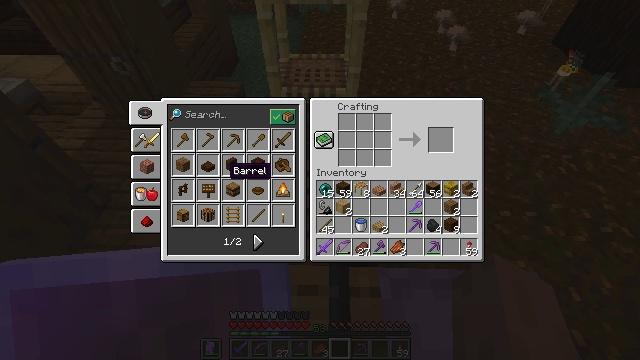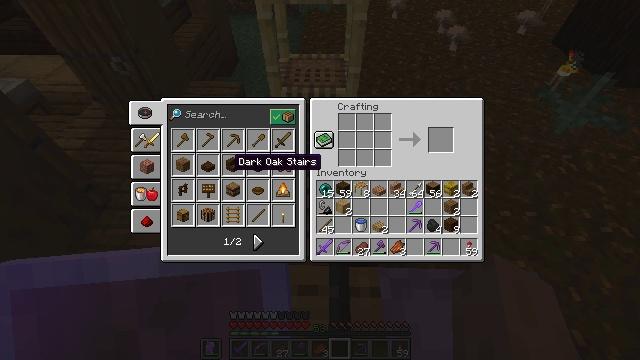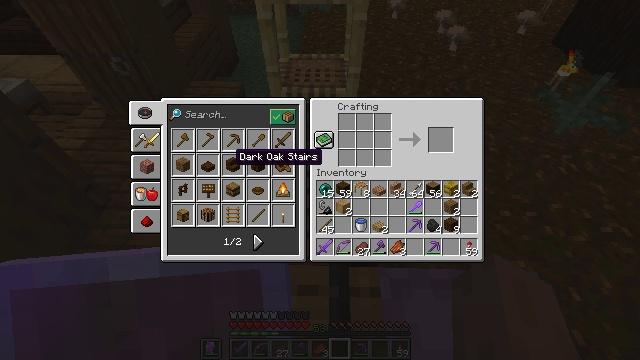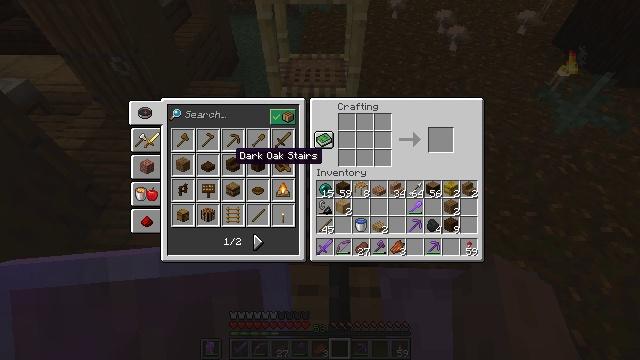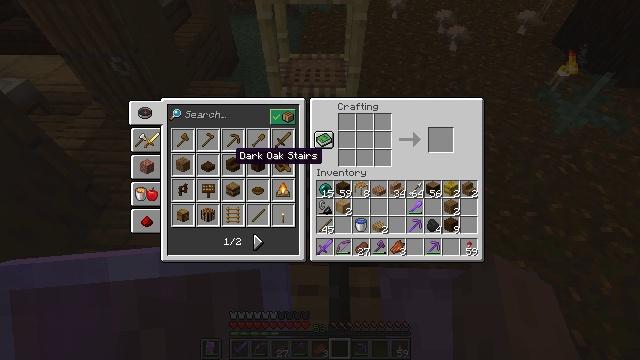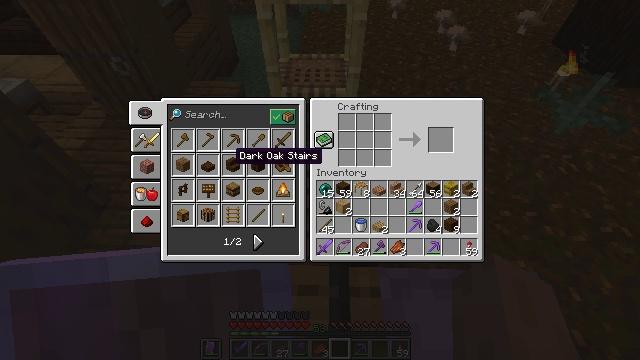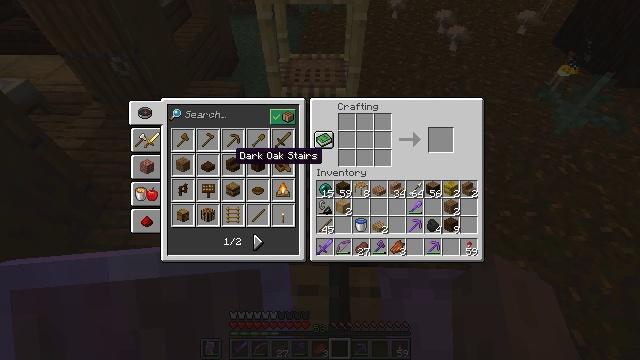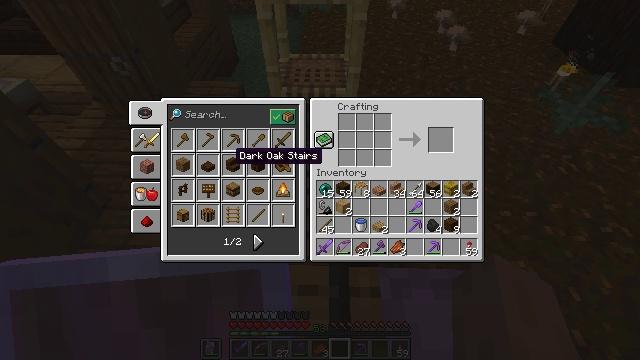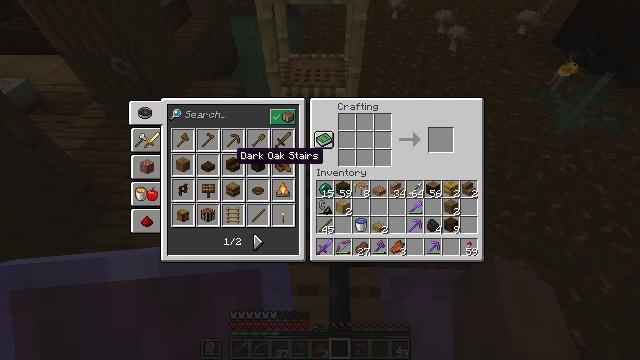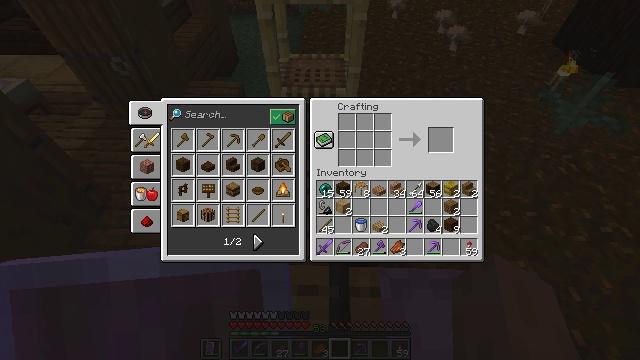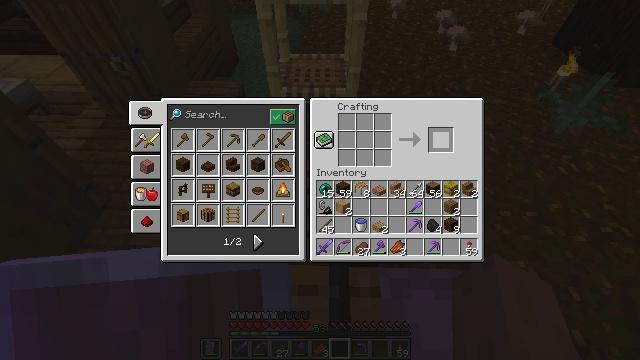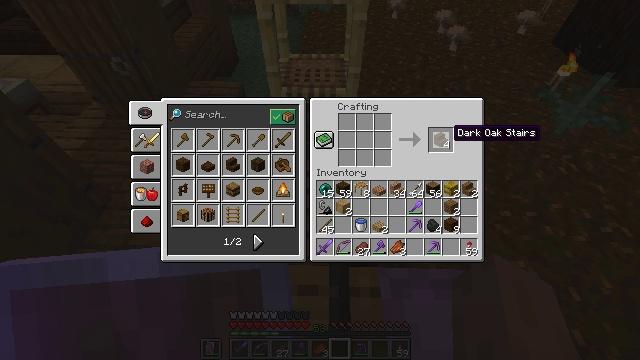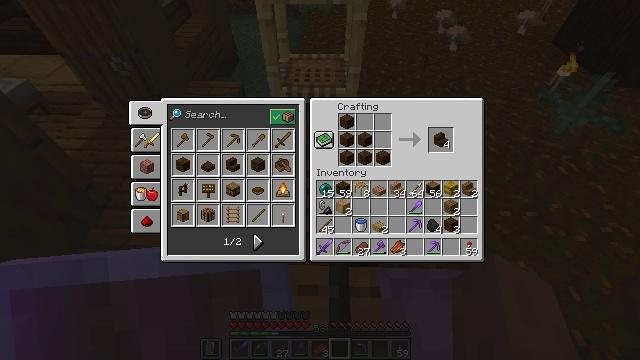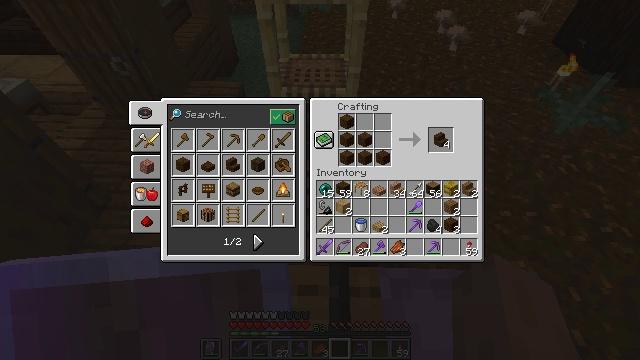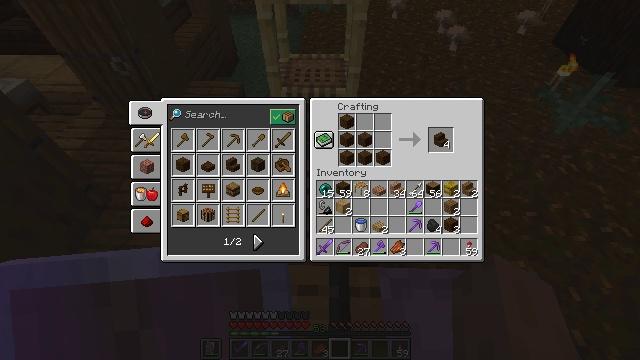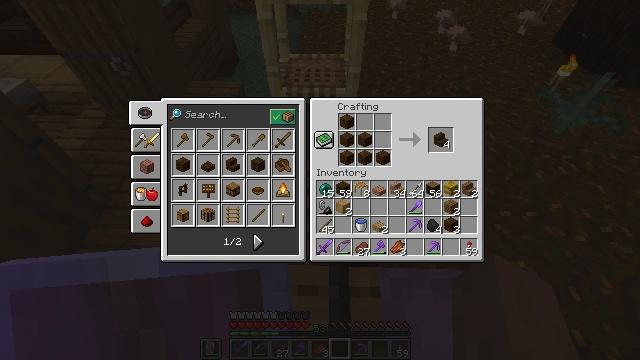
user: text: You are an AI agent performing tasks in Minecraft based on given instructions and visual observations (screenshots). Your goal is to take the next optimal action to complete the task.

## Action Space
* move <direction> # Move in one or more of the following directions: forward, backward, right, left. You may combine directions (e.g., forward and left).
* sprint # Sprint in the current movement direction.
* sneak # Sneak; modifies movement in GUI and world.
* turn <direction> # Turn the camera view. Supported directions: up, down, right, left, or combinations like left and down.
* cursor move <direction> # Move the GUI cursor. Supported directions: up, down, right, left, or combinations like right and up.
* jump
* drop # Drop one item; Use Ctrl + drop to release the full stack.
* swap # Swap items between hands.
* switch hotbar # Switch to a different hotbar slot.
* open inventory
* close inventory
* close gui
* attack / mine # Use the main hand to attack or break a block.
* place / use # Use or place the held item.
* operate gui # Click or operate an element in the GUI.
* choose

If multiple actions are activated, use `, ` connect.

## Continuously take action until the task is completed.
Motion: motion action
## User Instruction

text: Form dark oak stairs on a crafting table with dark oak planks.
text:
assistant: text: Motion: turn up
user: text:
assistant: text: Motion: no_op
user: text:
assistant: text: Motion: sneak
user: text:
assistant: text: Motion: sneak
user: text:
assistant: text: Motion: sneak
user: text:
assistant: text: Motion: sneak, attack / mine
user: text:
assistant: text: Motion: sneak, attack / mine
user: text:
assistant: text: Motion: sneak, attack / mine
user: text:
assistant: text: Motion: sneak, turn right and up
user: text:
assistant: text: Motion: sneak, turn right and up
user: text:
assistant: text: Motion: sneak, turn right
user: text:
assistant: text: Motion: sneak, turn right
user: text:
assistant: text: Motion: sneak
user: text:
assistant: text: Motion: sneak
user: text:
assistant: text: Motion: sneak, turn left
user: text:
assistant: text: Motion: sneak, turn left
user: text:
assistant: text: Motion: sneak
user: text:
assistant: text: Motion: sneak
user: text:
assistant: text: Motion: sneak
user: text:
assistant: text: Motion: sneak
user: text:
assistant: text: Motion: sneak, attack / mine
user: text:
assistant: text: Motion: sneak, attack / mine
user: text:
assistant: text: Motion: sneak, attack / mine
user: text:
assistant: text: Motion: sneak, attack / mine
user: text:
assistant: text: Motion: sneak, attack / mine
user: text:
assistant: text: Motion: sneak, attack / mine